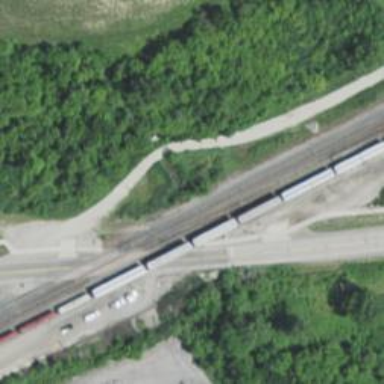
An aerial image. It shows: Railway crossing.